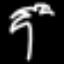
Label: palm tree